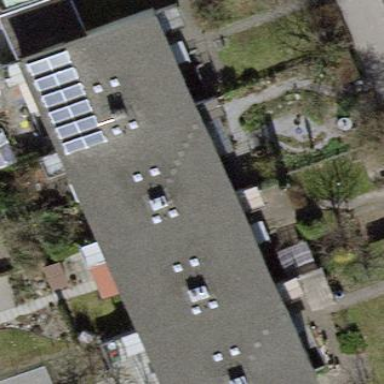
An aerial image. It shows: House with flat roof.